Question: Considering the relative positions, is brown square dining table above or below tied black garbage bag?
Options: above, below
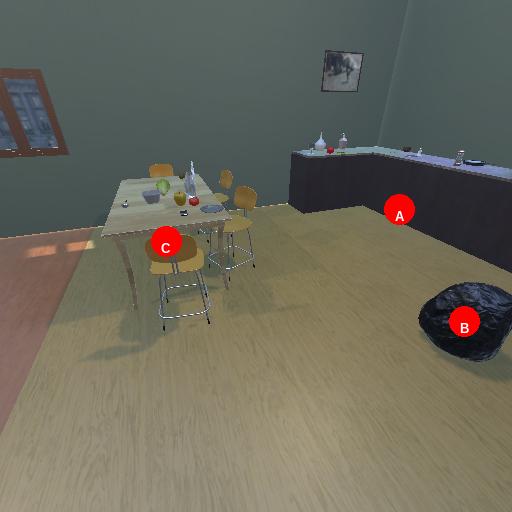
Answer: above